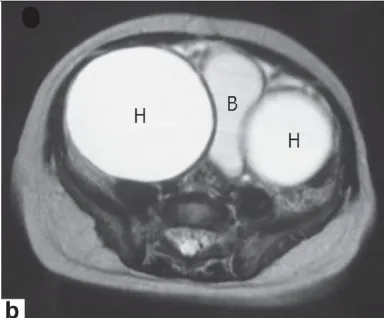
T2-weighted magnetic resonance images from the coronal; (a) axial; (b) views. The bilateral massive hydroceles extended into the abdomen through the inguinal canal. Hydrocele;. Bladder.
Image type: radiology (mri)